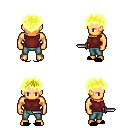
a pixel art fantasy rpg character, male body template, human, tanned skin, maroon sleeveless shirt, teal pants, gold bedhead hairstyle, black slippers, dagger, four views (front, back, left, right), 2x2 character sprite sheet, small pixel art, hard edges, no anti-aliasing